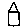
Label: house